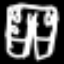
Label: pants